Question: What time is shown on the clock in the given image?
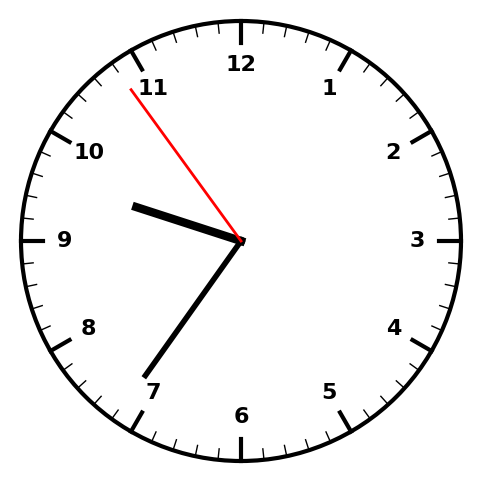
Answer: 09:35:54